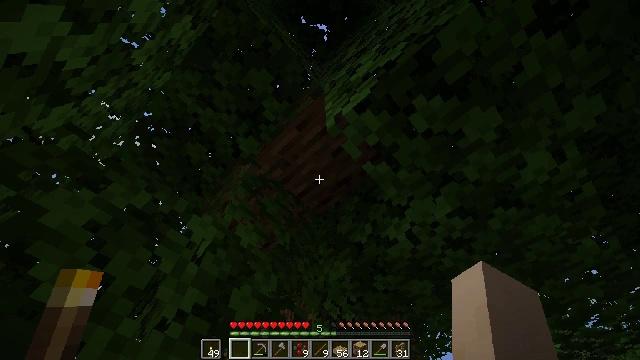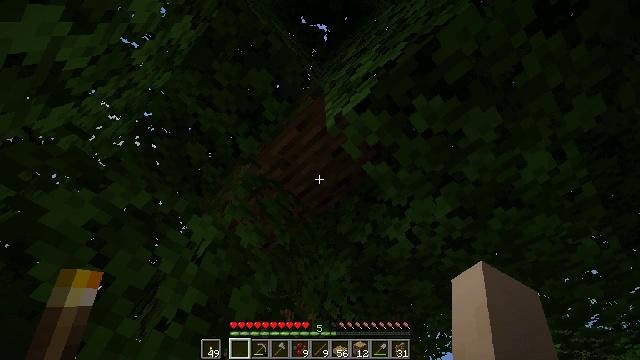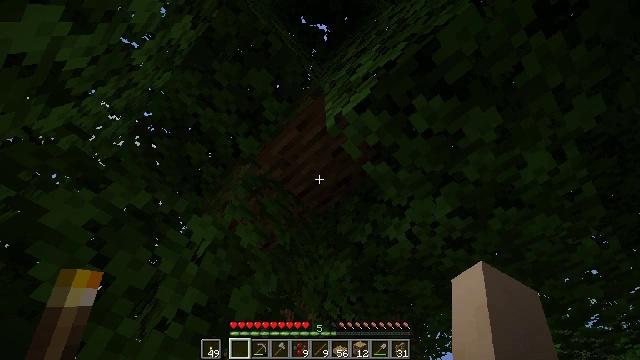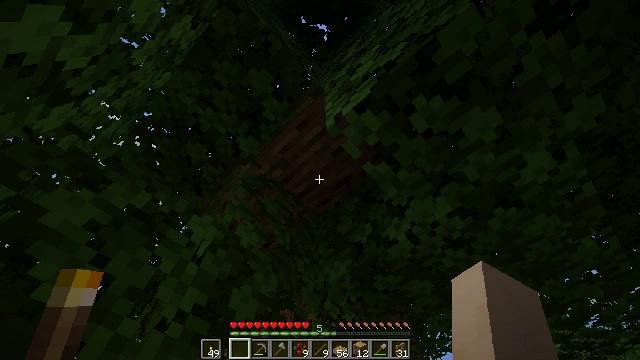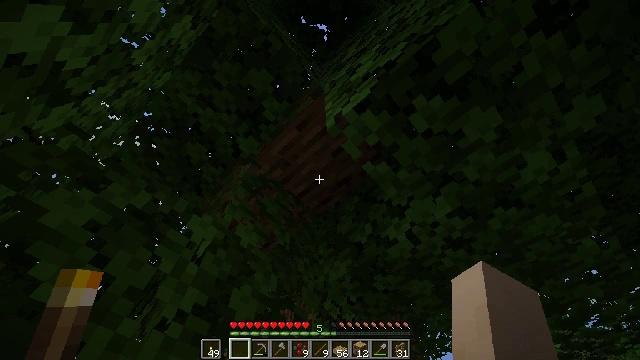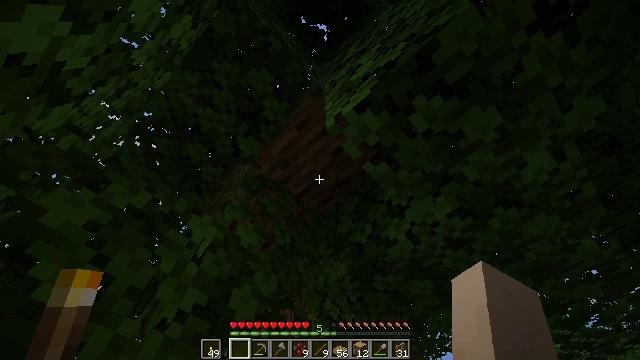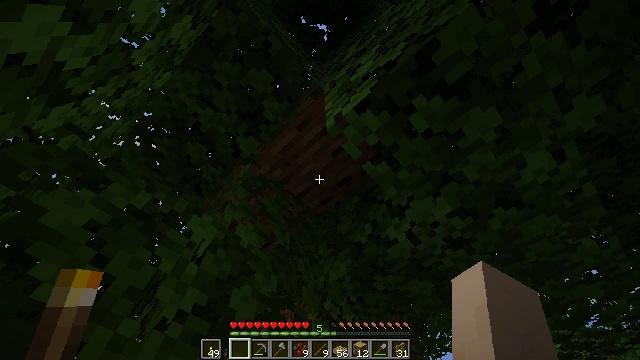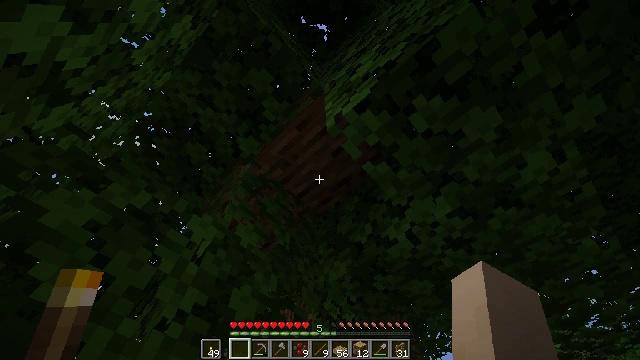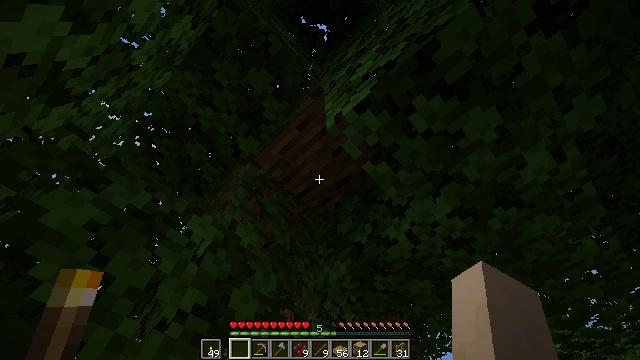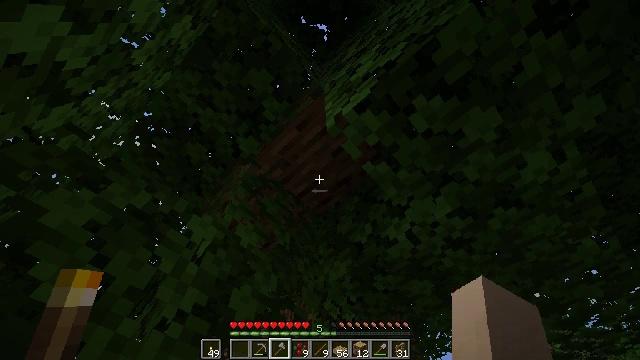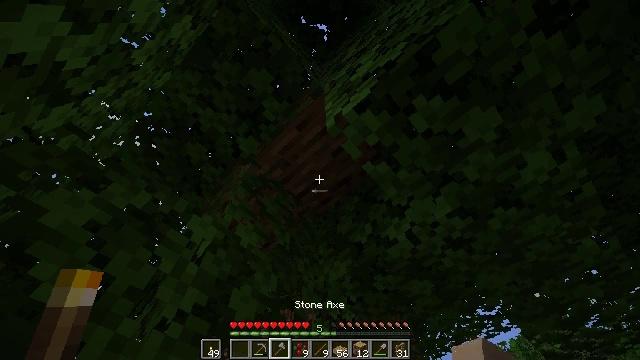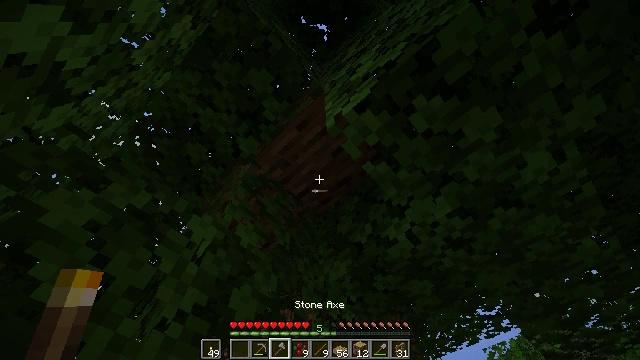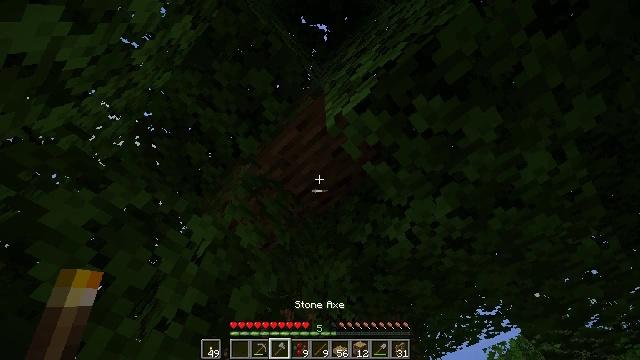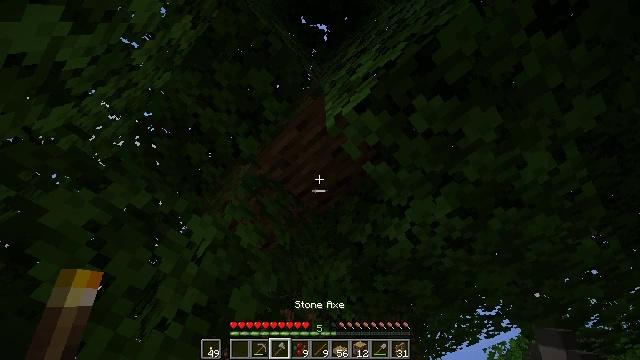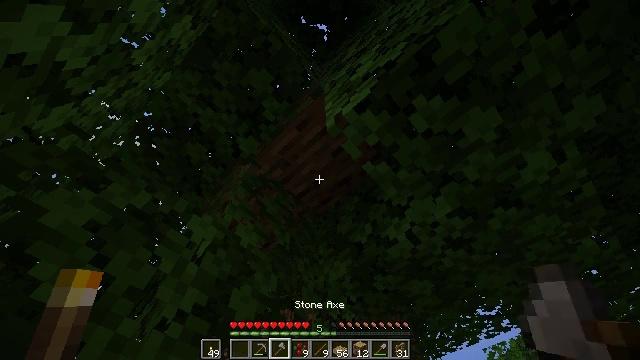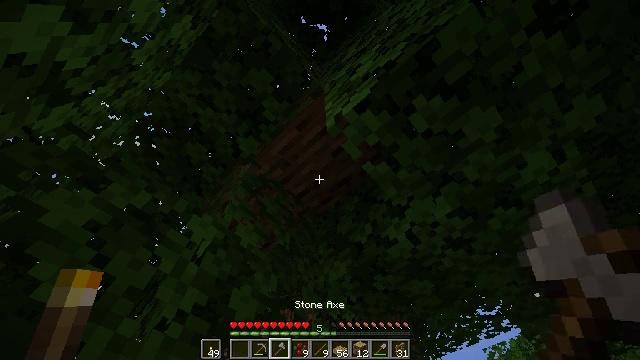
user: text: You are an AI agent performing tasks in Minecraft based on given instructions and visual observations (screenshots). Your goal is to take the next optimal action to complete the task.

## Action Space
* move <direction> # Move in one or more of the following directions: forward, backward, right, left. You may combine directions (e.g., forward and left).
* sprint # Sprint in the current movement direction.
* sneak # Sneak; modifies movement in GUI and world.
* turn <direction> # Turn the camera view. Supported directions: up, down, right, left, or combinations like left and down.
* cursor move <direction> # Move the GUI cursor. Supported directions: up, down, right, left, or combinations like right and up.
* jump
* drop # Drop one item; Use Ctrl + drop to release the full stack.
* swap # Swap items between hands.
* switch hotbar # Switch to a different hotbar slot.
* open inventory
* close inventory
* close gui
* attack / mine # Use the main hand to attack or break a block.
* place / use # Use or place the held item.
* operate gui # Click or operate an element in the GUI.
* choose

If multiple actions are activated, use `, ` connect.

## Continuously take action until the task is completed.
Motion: motion action
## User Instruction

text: Remove oak leaves from branches.
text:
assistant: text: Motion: attack / mine
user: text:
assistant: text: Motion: attack / mine
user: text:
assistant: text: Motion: attack / mine
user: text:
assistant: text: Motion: attack / mine
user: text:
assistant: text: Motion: attack / mine
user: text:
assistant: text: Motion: attack / mine
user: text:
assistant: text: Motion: attack / mine
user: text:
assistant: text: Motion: attack / mine
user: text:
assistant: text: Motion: attack / mine, switch to hotbar 3
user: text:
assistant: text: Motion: attack / mine, switch to hotbar 3
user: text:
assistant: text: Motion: attack / mine
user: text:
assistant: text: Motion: attack / mine
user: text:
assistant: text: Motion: attack / mine
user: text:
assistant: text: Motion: attack / mine
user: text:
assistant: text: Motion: attack / mine
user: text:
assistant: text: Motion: attack / mine
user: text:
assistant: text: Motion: attack / mine
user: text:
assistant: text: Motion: attack / mine
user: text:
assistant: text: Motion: attack / mine
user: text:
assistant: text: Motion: attack / mine
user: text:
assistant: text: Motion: attack / mine
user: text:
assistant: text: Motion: attack / mine
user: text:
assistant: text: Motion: attack / mine
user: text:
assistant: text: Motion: attack / mine
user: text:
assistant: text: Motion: attack / mine
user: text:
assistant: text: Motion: attack / mine
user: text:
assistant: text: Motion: attack / mine
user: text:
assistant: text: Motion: attack / mine
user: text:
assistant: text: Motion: turn left, attack / mine
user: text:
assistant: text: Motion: turn left and up, attack / mine